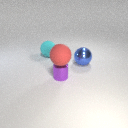
small purple metal cylinder to the right of large cyan rubber sphere